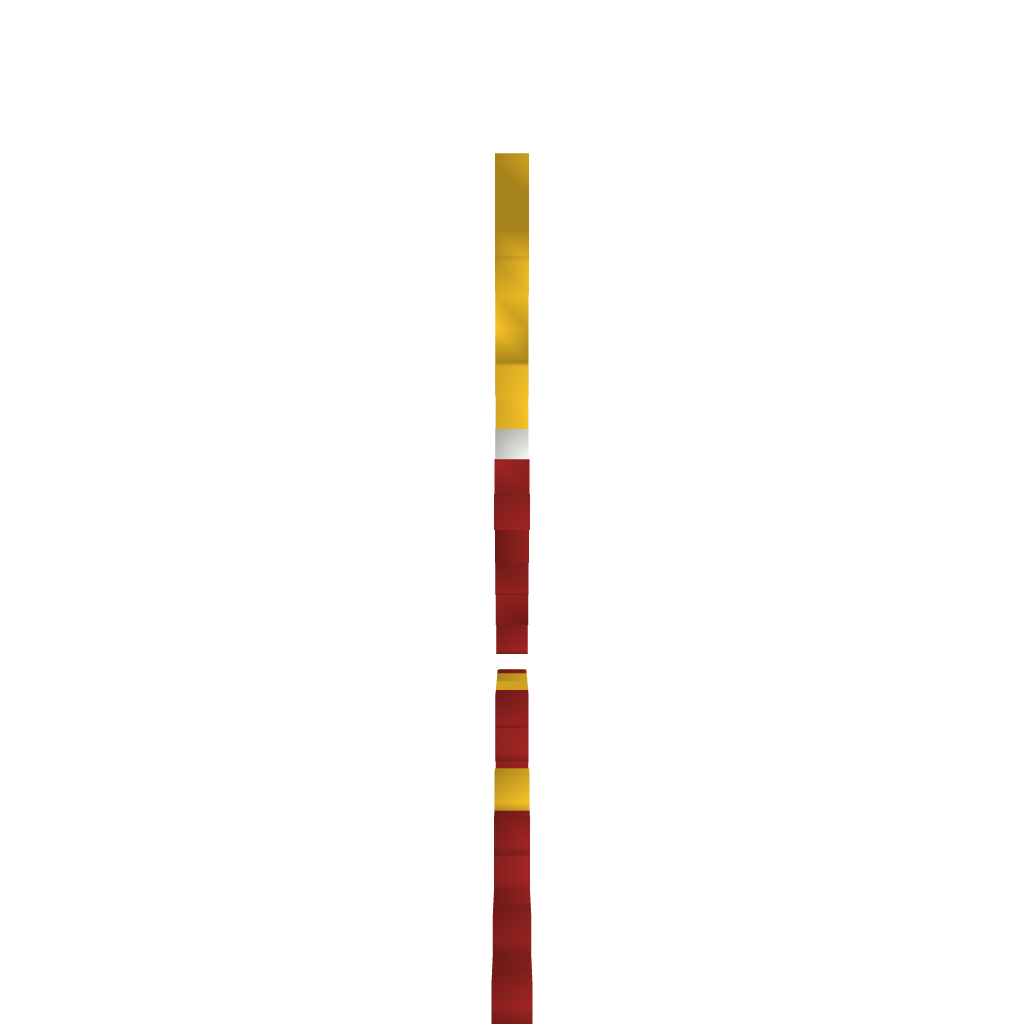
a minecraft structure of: Quickman (ErnieCIII)